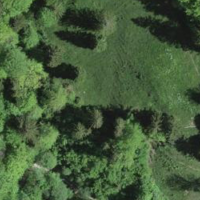
EUNIS habitat code: 44
Species observed at this site:
Anacamptis pyramidalis